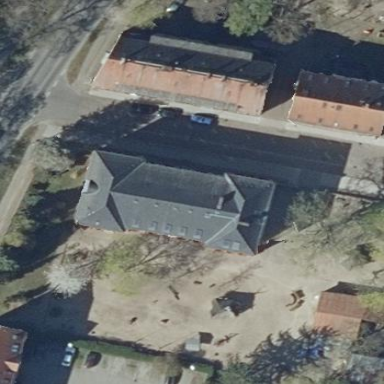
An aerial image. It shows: School.